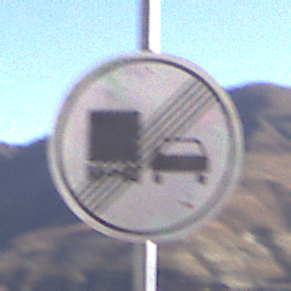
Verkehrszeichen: EndeUeberholverbotKraftfahrzeuge
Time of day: Midday
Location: Outdoor (Nature)
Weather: Clear
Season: NotSpecified
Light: Natural